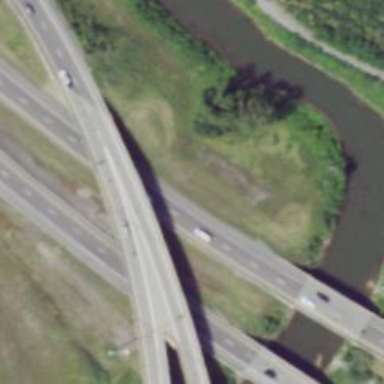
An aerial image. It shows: Motorway link bridge.